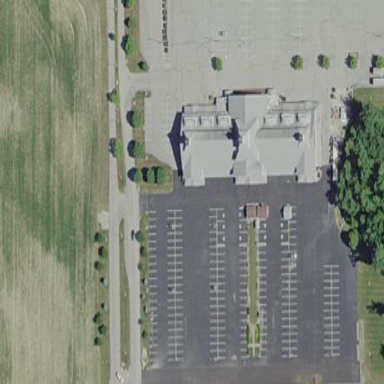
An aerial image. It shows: Parking area with surface.